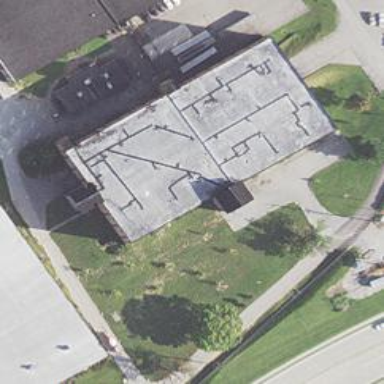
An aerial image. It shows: Part of building with flat black roof.